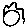
Label: flower